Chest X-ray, PA view. Patient: 33 years old, sex F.
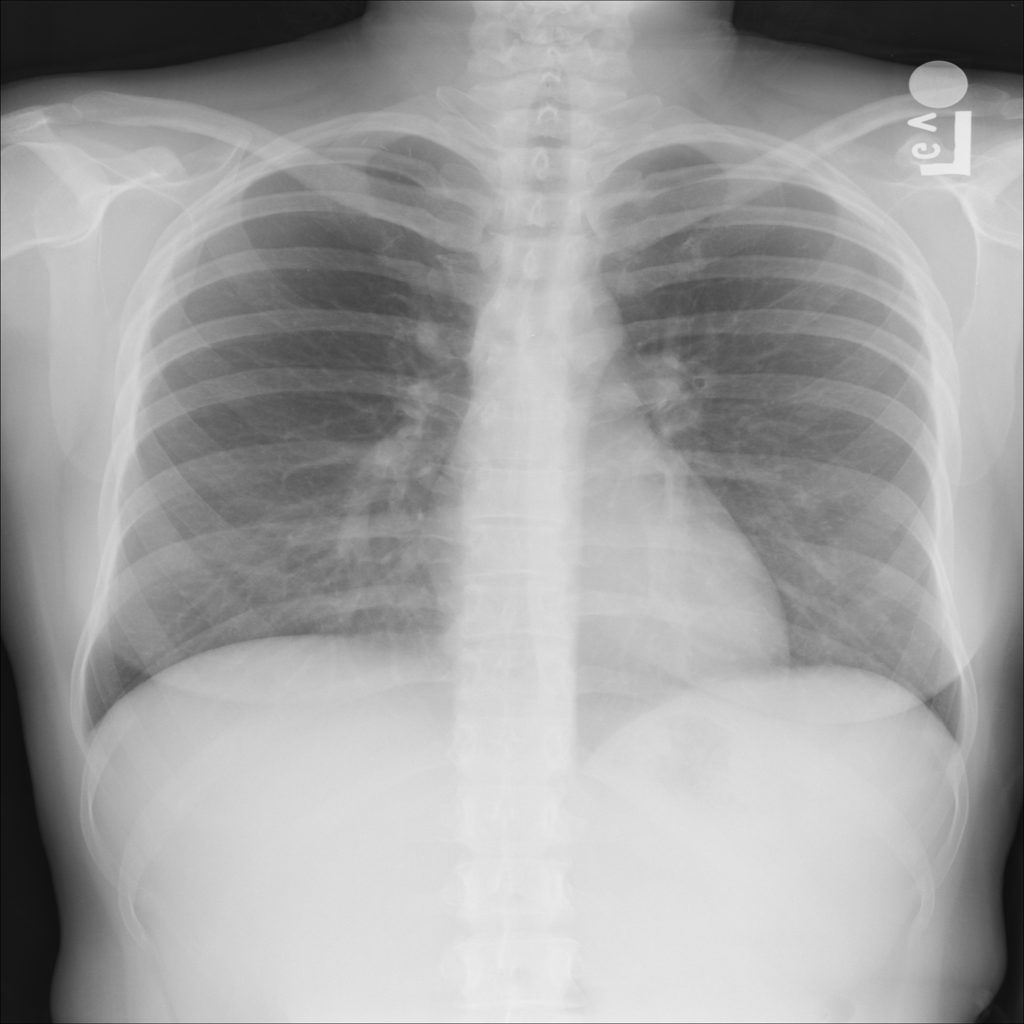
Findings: No Finding